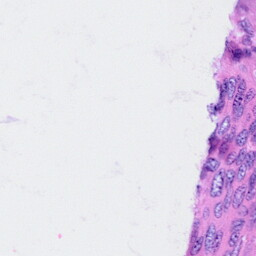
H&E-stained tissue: Cervix